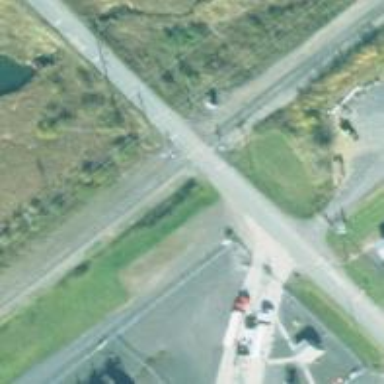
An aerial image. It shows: Railway level crossing.